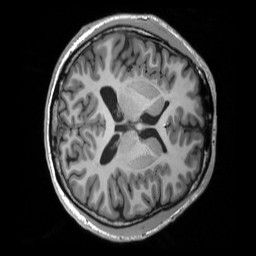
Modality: T1w
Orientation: axial
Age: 45